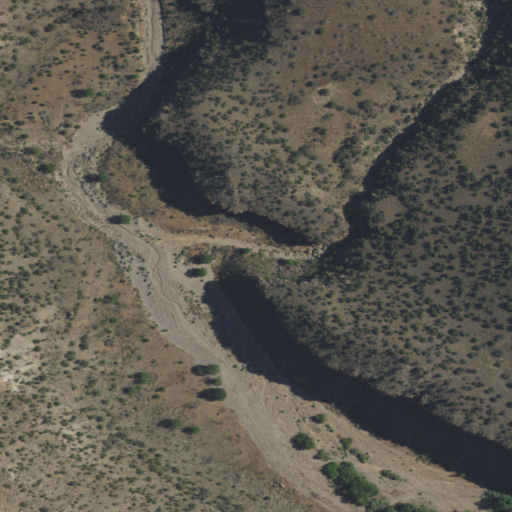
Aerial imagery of valley in New Mexico named Hondo Canyon containing only shrub